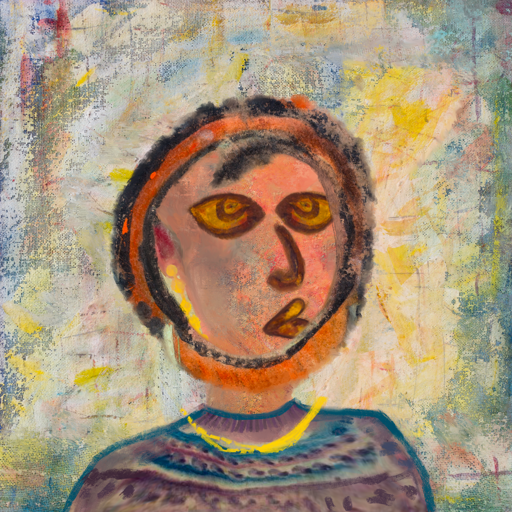
Background: Irani, Head And Neck Side: Irani, Face Side: Comrade, Bust: HillGirl, Hair Side: Childish, Head Accessory: Blank, Second Necklace: Blank, Necklace: Irani_1, Baby: Blank